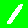
Digit: 1